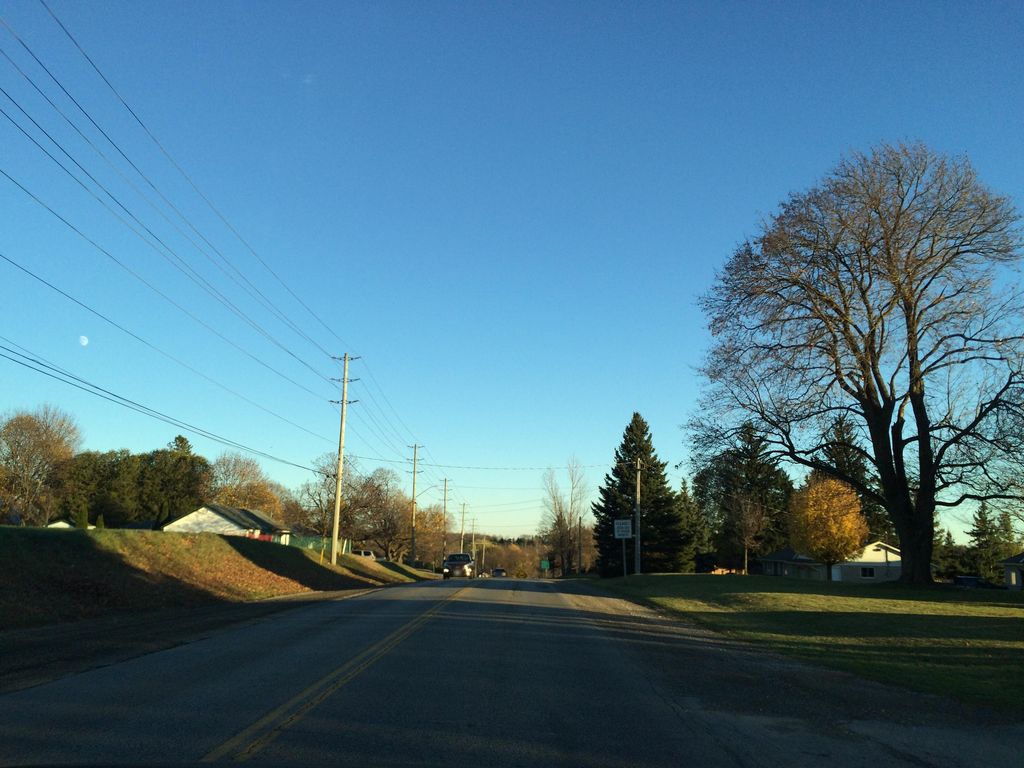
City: kitchener-waterloo